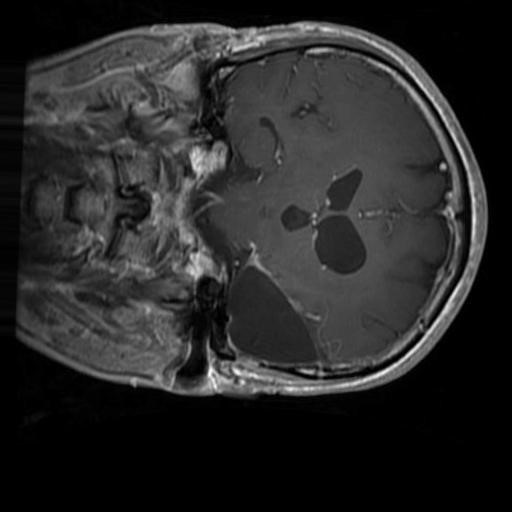
Label: brain_glioma